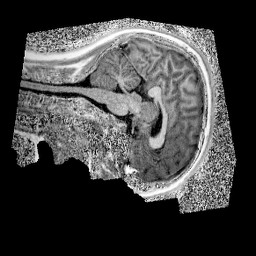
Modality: UNIT1
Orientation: sagittal
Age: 13
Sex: female
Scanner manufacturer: siemens
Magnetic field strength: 3 T
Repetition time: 4 s
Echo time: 0.00299 s